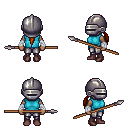
a pixel art fantasy rpg character, female body template, human, dark skin, teal sleeveless shirt, metal pants, brunette ponytail hairstyle, metal helm, white cloth bandages, maroon shoes, spear, four views (front, back, left, right), 2x2 character sprite sheet, small pixel art, hard edges, no anti-aliasing